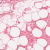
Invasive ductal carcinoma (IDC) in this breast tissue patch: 0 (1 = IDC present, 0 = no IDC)